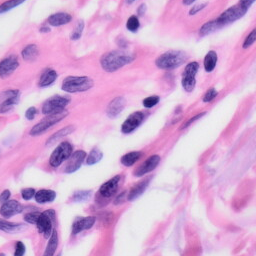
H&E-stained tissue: Skin